四年级 · 画法几何学
你能用三角尺画出下面的角吗?
$15^{\circ}$
$150^{\circ}$
$75^{\circ}$
$165^{\circ}$
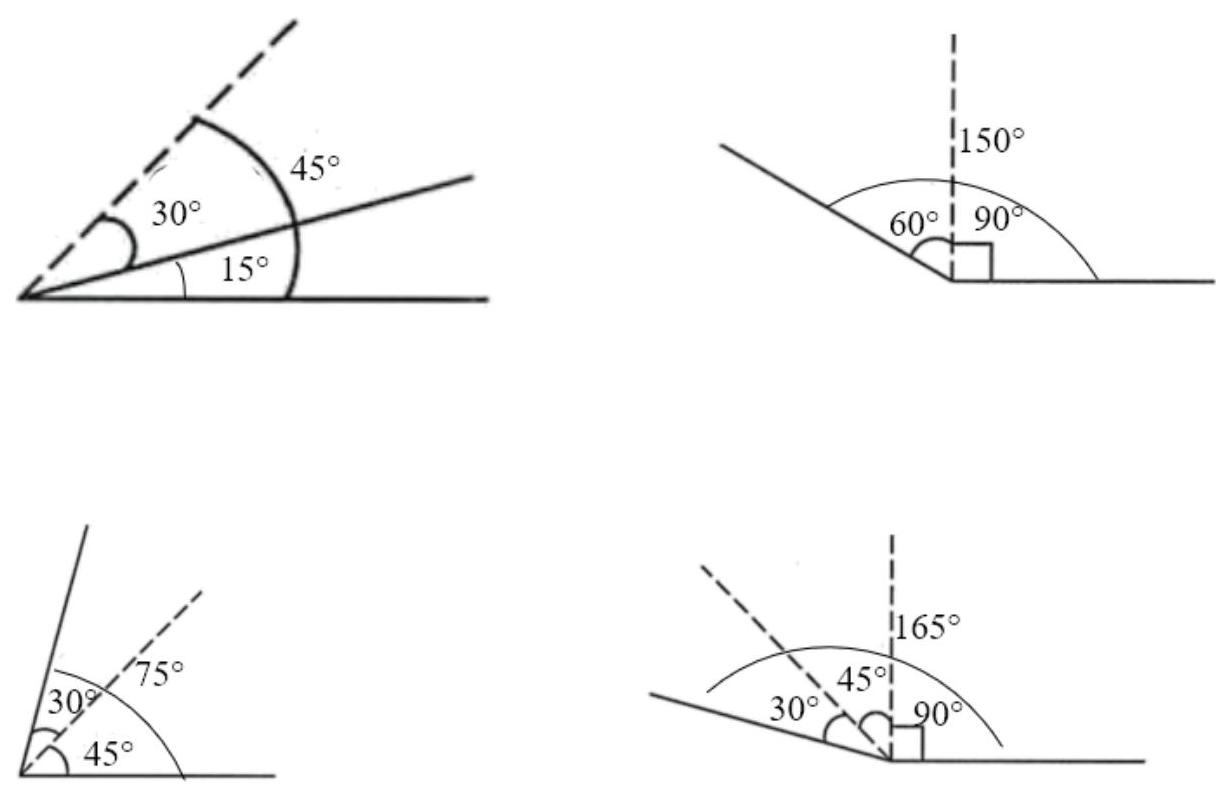
答案: 18.答案: 能；画图见详解

【分析】一副三角板有两个三角尺, 一个三角尺的三个角的度数分别为: $90^{\circ} 、 45^{\circ} 、 45^{\circ}$, 另一个三角尺的三个角的度数分别为: $90^{\circ} 、 30^{\circ} 、 60^{\circ} 。 45^{\circ}-30^{\circ}=15^{\circ}, 90^{\circ}+60^{\circ}=150^{\circ}, 45^{\circ}+30^{\circ}=75^{\circ}, 90^{\circ}$ $+30^{\circ}+45^{\circ}=165^{\circ}$, 依此画图。

【详解】画图如下:

【点睛】此题考查的是用三角尺画角, 熟记两个三角尺每个角的度数是解答此题的关键。